Aerial crown-view tile of a tropical tree (Barro Colorado Island, Panama), acquired 20250217:
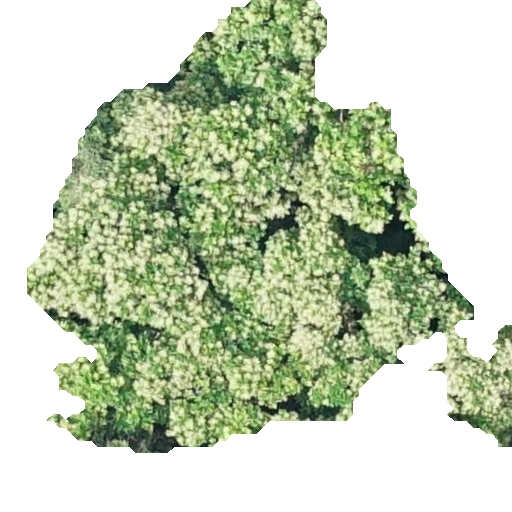
Species: Anacardium excelsum
GBIF accepted scientific name: Anacardium excelsum
Crown area: 204.696 m²